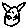
Label: cat